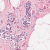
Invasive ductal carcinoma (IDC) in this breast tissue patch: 0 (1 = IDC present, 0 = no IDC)